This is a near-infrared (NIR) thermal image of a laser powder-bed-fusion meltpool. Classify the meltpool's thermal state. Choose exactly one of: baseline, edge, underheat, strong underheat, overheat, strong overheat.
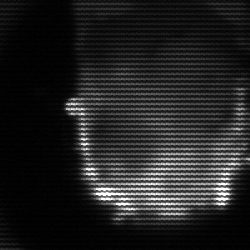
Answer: baseline